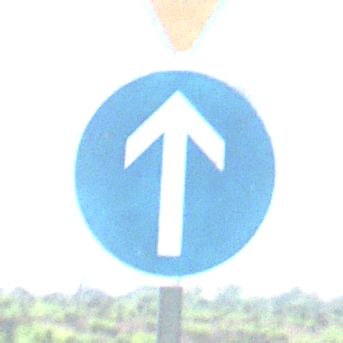
Verkehrszeichen: VorgeschriebeneFahrtrichtungGeradeaus
Zusatzzeichen oben: VorfahrtGewaehren
Umgebung: Outdoor, Special
Tageszeit: MorningAfternoon
Wetter: Clear
Licht: Natural
Jahreszeit: NotSpecified
Kontrast: HighContrast